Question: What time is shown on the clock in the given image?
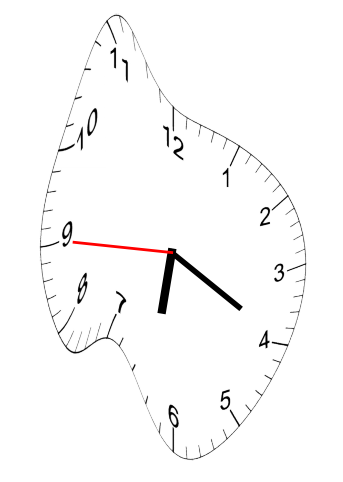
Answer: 06:19:45